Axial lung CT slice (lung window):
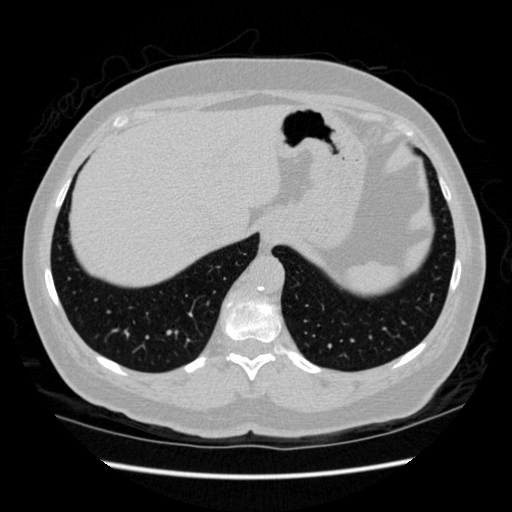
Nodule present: no